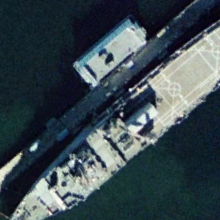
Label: combat